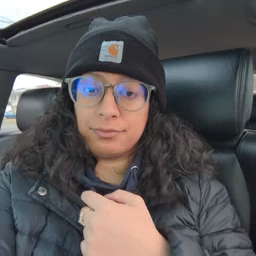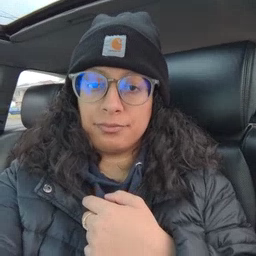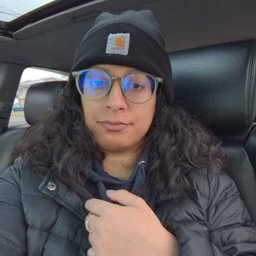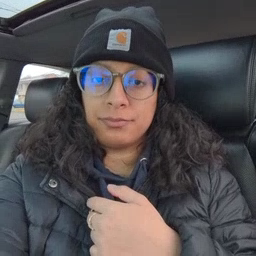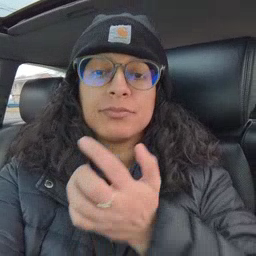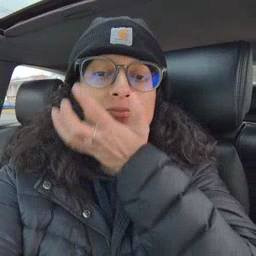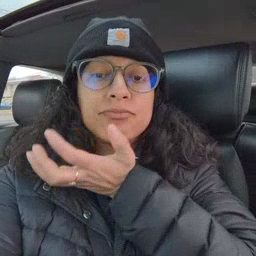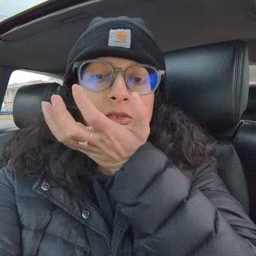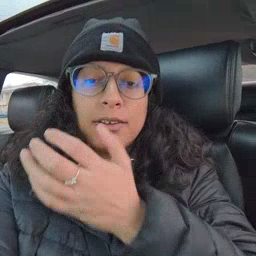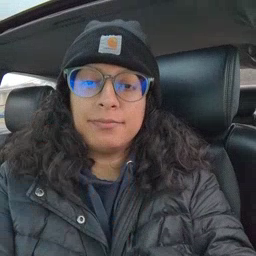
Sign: grass